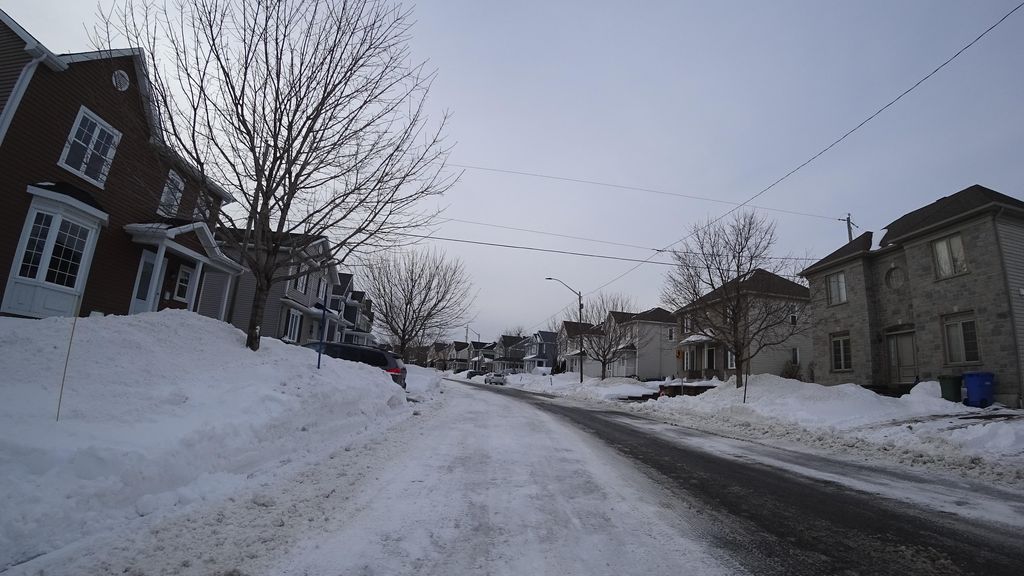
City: quebec_city